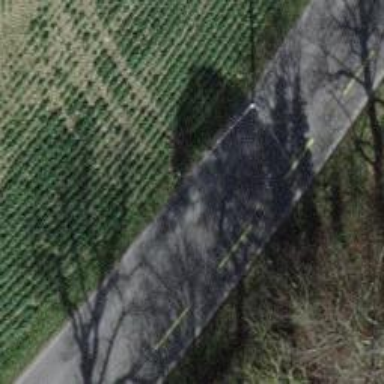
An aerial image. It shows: Secondary road with asphalt surface and dedicated cycle lane on the left.